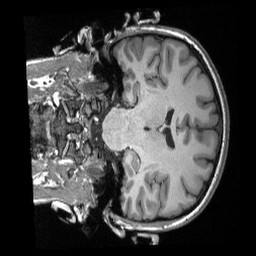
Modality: T1w
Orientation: coronal
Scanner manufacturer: siemens
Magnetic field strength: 3 T
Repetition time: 2.3 s
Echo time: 0.00308 s